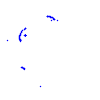
Particle: proton